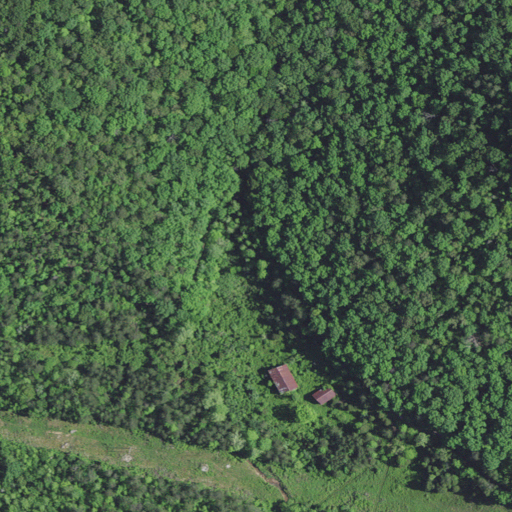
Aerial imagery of valley in Kentucky named Chicken Bristle Hollow containing deciduous forest, mixed forest, and open development